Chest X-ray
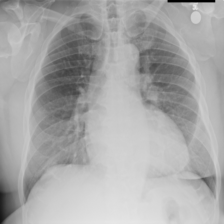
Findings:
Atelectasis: negative
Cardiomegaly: positive
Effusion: negative
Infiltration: negative
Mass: negative
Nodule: negative
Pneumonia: negative
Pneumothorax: negative
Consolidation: negative
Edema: negative
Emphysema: negative
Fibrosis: negative
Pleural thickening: negative
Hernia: negative